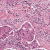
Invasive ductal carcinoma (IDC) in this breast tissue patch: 1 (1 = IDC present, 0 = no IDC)